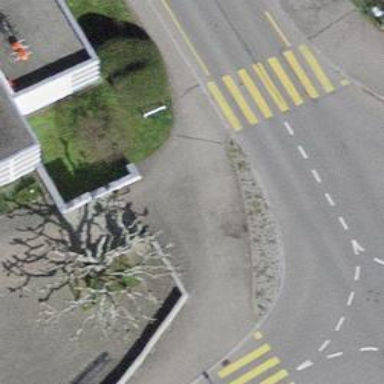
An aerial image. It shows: Road with steps.